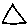
Label: triangle